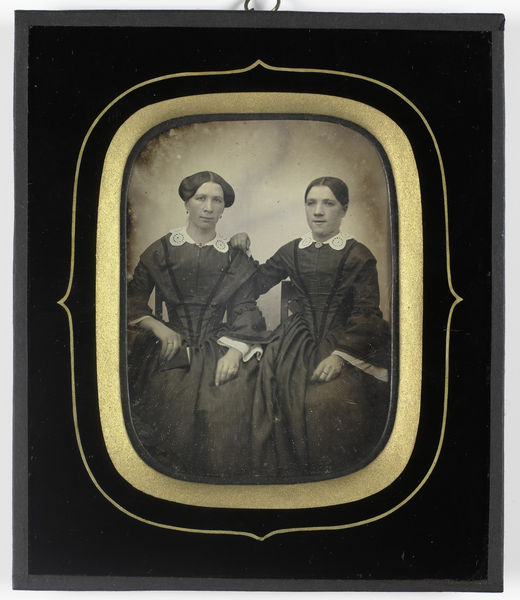
Titel: Portret twee jonge vrouwen
Standort: Amsterdam
Institution: Rijksmuseum
Schlagwörter: hands, white, women, arm, black, chairs, collar, dress, dresses, femmes, gold, gray, hair, lace, old, portrait, sisters, sitting, skirt, woman, hand, eyes, black and white, bodice, frame, gilt, mother, mouth, pair, photo, human, arms, shoulder, antique, rectangle, photographie, earrings, finger, fingers, book, pale, humans, noir et blanc, autoportrait, photograph, photography, double portrait, ring, sleeves, daughter, laces, cadre, duo, cuffs, neckline, sister, mouths, relatives, twins, siblings, old photo, argentique, relavtive, center parted, seour, sœur